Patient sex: F
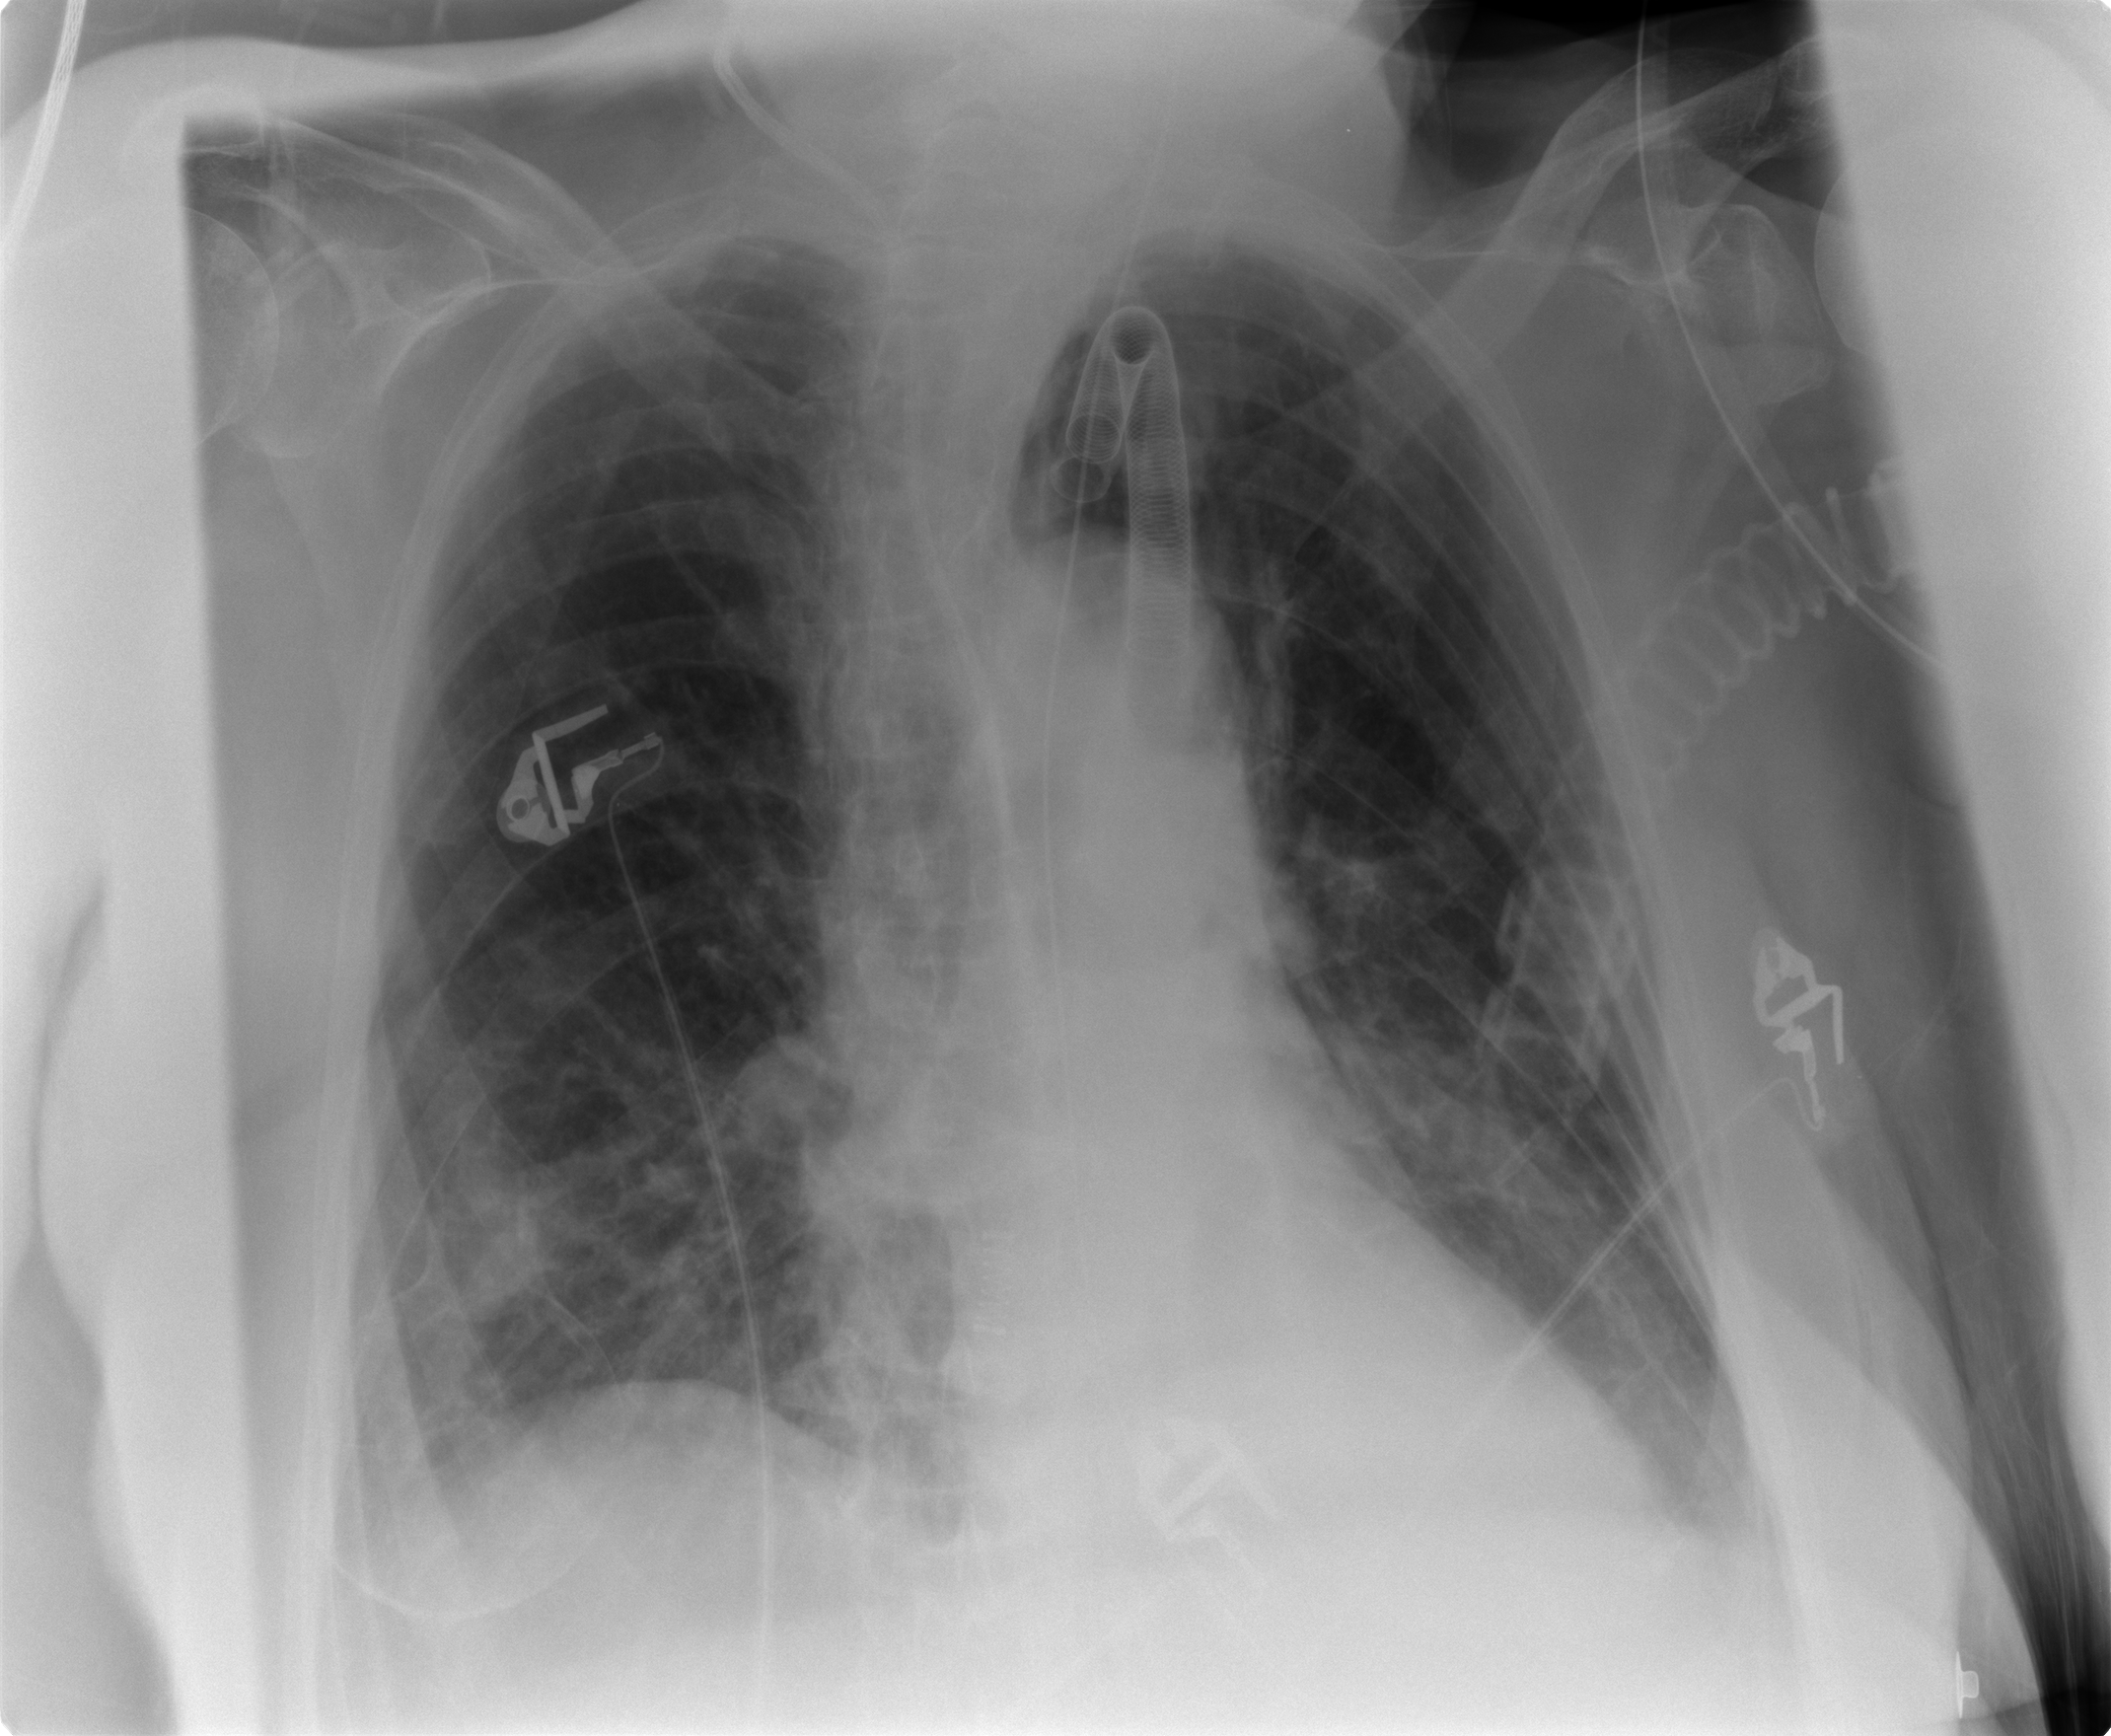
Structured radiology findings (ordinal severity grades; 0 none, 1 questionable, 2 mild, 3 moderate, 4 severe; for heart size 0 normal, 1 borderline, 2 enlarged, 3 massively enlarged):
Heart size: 0
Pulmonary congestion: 2
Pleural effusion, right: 1
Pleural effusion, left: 1
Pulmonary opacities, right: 2
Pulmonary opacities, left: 1
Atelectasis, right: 2
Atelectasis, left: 2